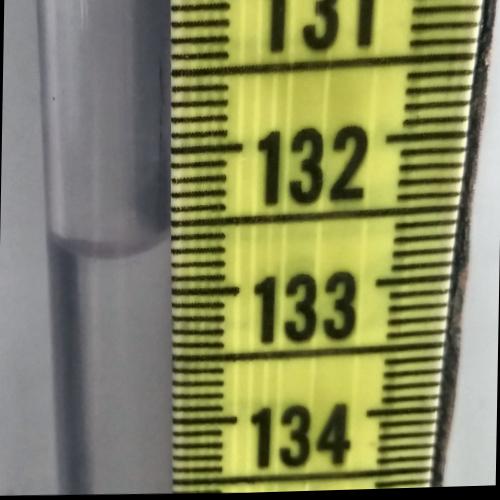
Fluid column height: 132.7 cm